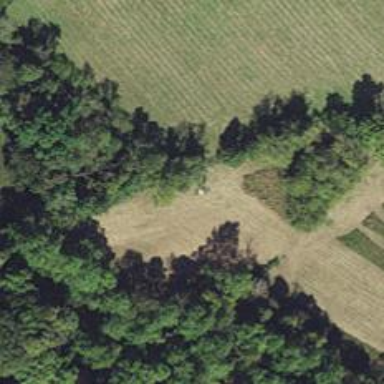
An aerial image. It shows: Hunting stand.